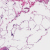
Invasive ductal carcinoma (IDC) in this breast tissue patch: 0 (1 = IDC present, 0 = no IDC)